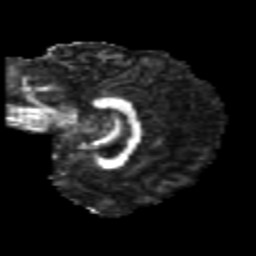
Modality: FA
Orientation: sagittal
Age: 20
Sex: female
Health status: healthy
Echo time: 0.074 s